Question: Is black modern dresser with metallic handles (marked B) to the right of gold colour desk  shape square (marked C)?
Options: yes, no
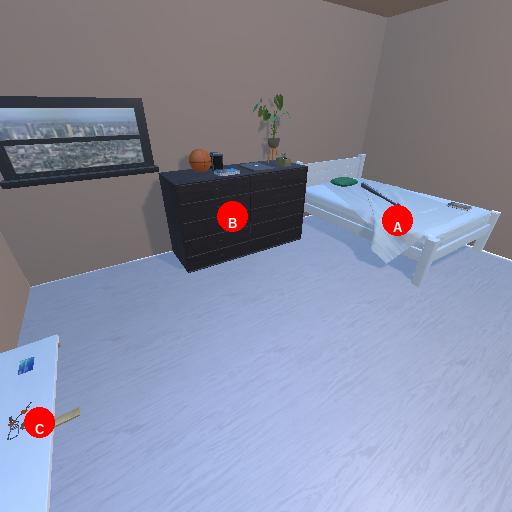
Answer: yes